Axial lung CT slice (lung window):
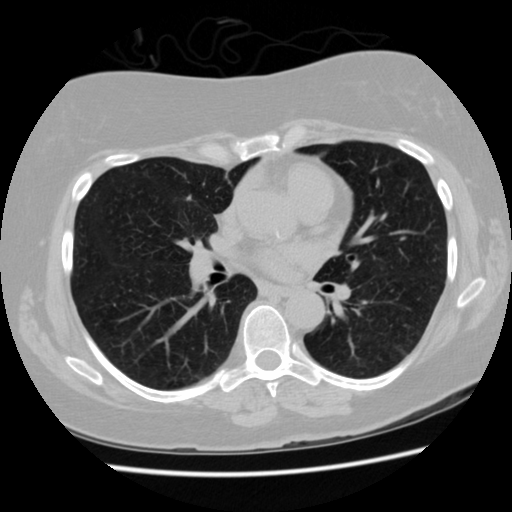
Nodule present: no